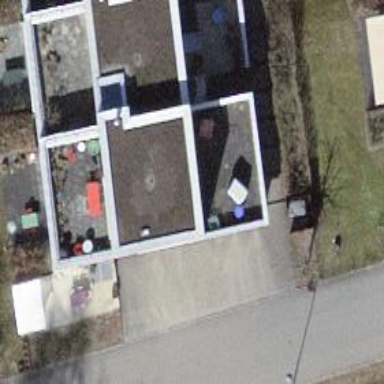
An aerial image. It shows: Residential building.